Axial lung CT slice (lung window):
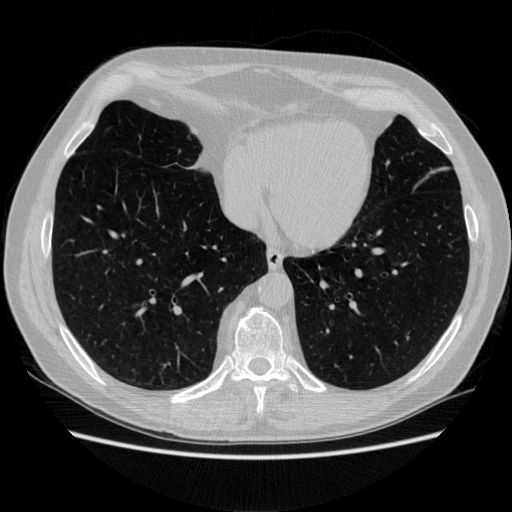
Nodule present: no